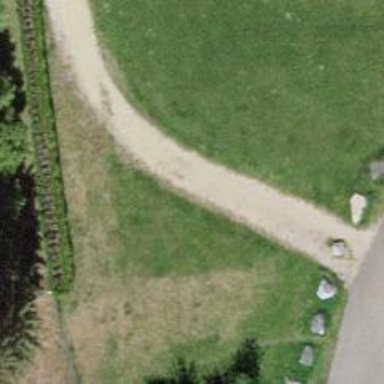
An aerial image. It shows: Footway with gravel surface.